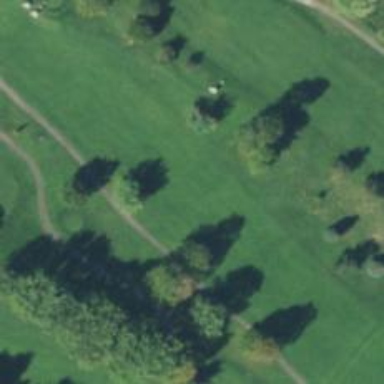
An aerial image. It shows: View of golf hole.